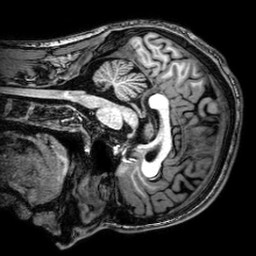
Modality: T1w
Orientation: sagittal
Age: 23
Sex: male
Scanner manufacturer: philips
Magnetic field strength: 3 T
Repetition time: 8.2 s
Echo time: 0.0037 s